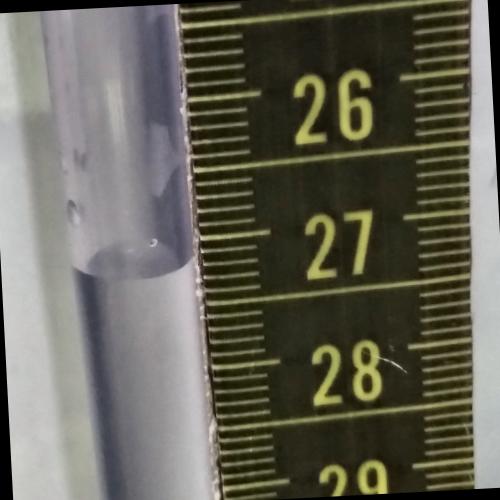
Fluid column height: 27.1 cm